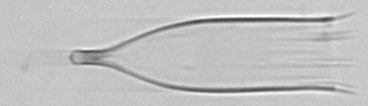
Label: Favella